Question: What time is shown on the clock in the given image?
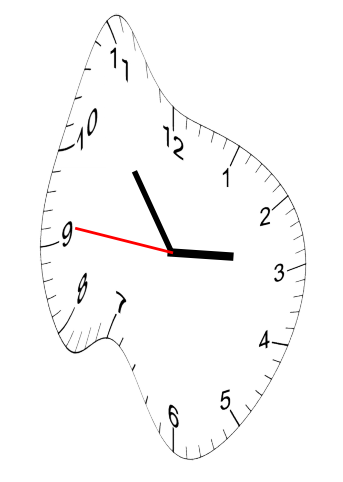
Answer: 02:53:46